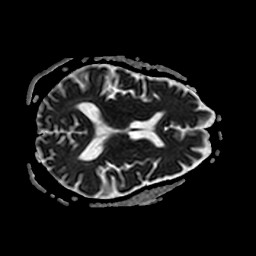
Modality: ADC
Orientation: axial
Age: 50
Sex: male
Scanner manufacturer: philips
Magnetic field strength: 3 T
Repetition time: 4.414 s
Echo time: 0.06011 s